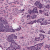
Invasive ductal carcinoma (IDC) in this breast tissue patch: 1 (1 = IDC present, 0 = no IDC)